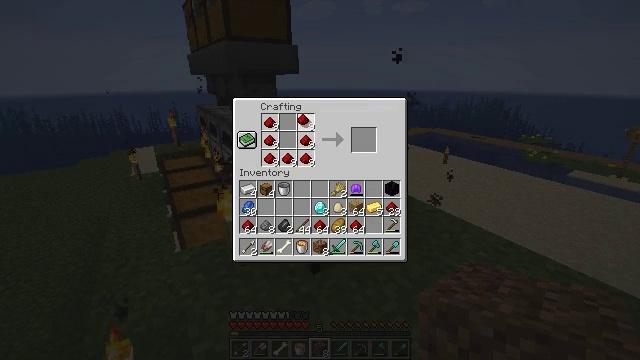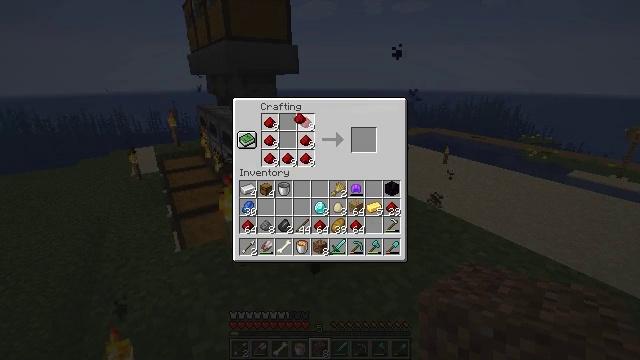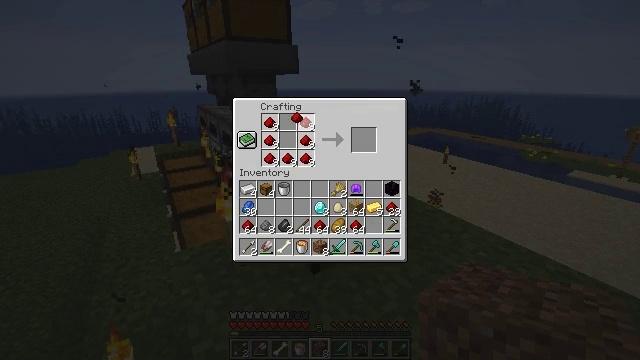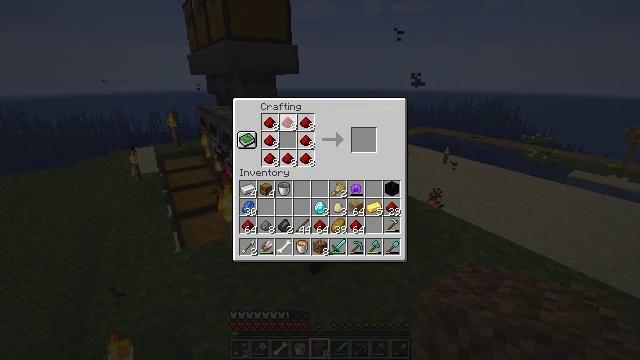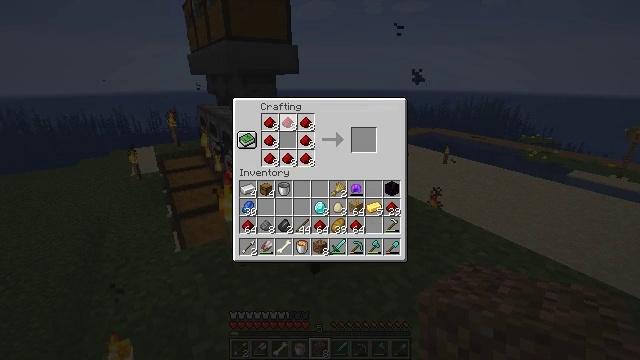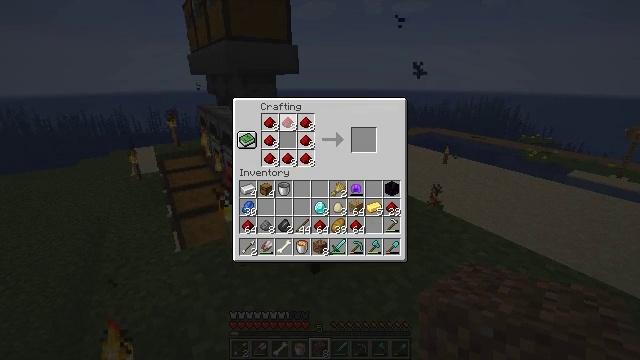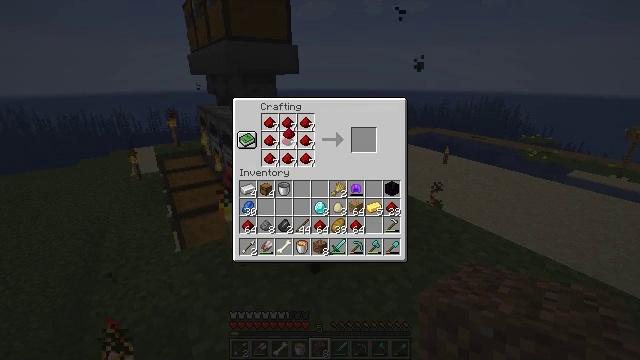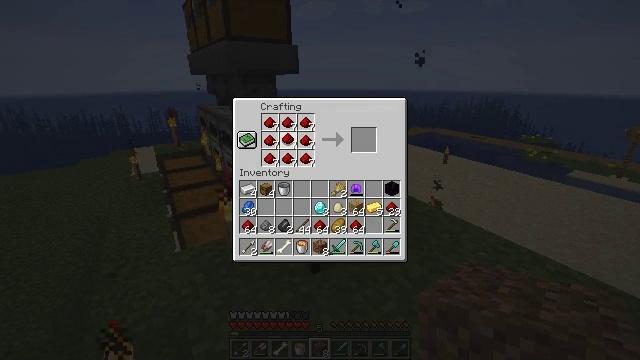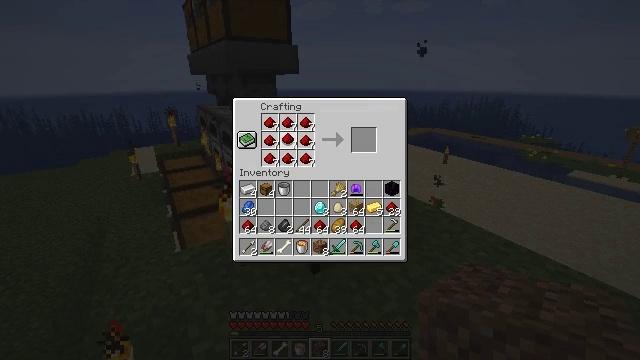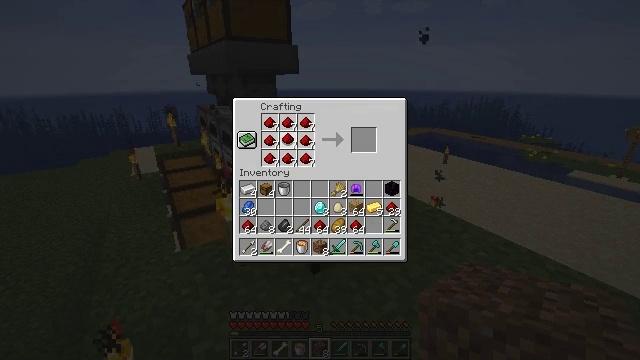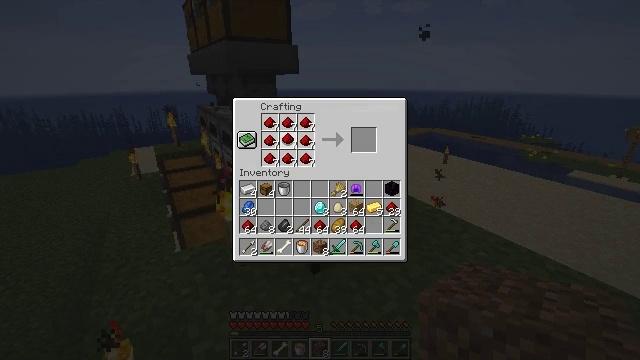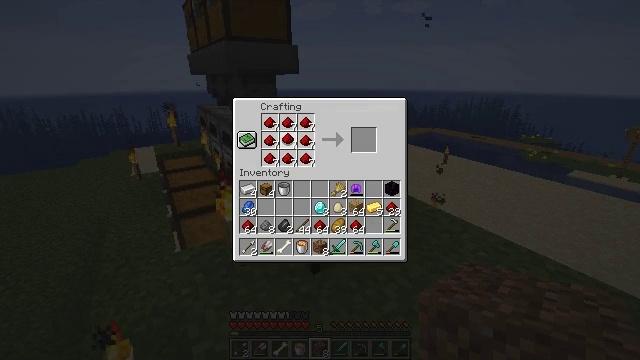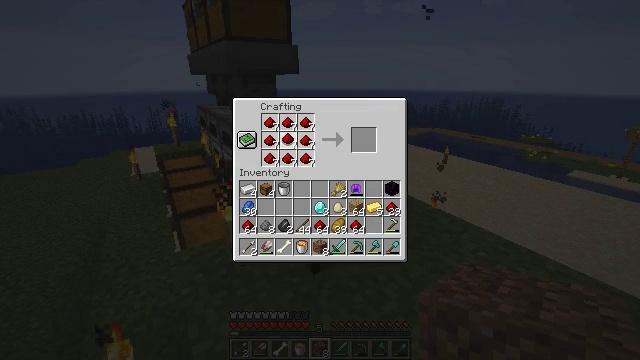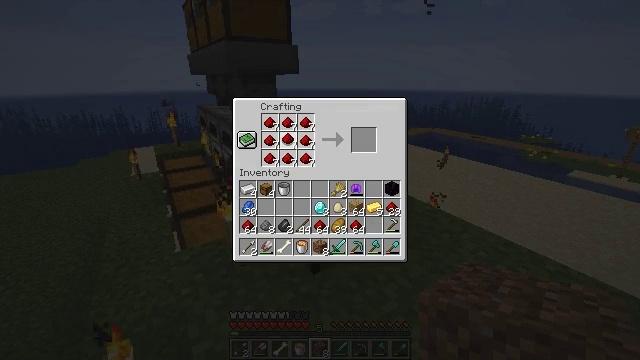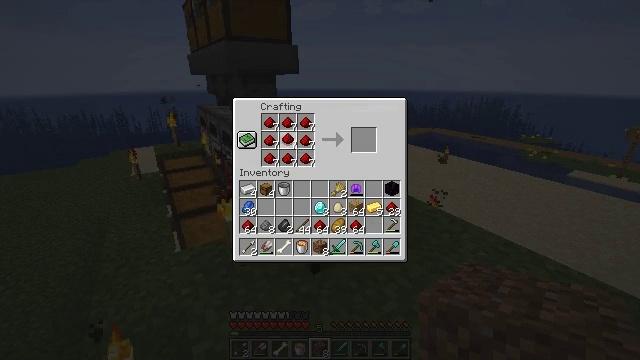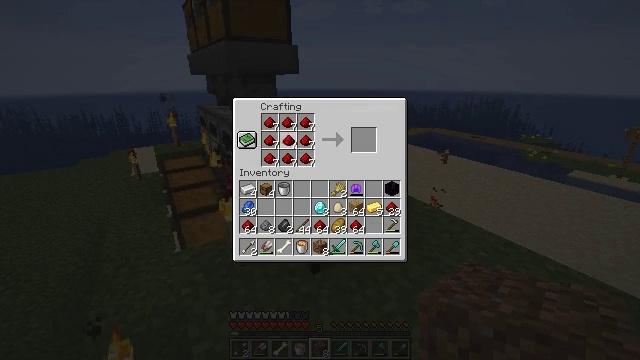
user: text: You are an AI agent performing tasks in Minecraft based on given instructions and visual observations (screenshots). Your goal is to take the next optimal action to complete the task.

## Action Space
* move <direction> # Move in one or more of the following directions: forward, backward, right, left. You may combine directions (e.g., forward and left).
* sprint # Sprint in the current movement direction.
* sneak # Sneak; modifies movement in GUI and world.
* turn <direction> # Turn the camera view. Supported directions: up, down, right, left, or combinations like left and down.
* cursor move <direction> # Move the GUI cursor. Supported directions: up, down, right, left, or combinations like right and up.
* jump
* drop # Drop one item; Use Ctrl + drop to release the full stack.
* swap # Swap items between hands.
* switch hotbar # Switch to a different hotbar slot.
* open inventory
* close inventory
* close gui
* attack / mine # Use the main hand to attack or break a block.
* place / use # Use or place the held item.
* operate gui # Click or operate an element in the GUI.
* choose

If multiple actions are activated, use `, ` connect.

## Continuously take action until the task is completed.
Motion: motion action
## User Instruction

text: Combine redstone dust in a grid to create a redstone block.
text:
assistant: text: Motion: operate gui
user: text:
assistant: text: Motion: operate gui
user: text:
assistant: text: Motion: operate gui
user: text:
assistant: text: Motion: operate gui
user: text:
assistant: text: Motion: operate gui
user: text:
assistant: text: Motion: cursor move down, operate gui
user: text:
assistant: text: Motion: operate gui
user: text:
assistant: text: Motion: operate gui
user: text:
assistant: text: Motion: operate gui
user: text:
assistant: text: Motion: operate gui
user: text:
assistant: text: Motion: operate gui
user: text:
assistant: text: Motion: operate gui
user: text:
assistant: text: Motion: operate gui
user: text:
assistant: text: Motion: no_op
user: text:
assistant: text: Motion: no_op
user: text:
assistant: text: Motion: cursor move right and down
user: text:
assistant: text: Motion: cursor move right and down
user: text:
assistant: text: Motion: cursor move right and down
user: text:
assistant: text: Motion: no_op
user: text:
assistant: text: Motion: no_op
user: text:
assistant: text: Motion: no_op
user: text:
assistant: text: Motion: cursor move right
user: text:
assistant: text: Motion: cursor move right
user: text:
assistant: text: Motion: no_op
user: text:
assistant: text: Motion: no_op
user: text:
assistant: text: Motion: no_op
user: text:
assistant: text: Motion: operate gui
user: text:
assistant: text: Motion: operate gui
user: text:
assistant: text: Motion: operate gui
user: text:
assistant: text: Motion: no_op